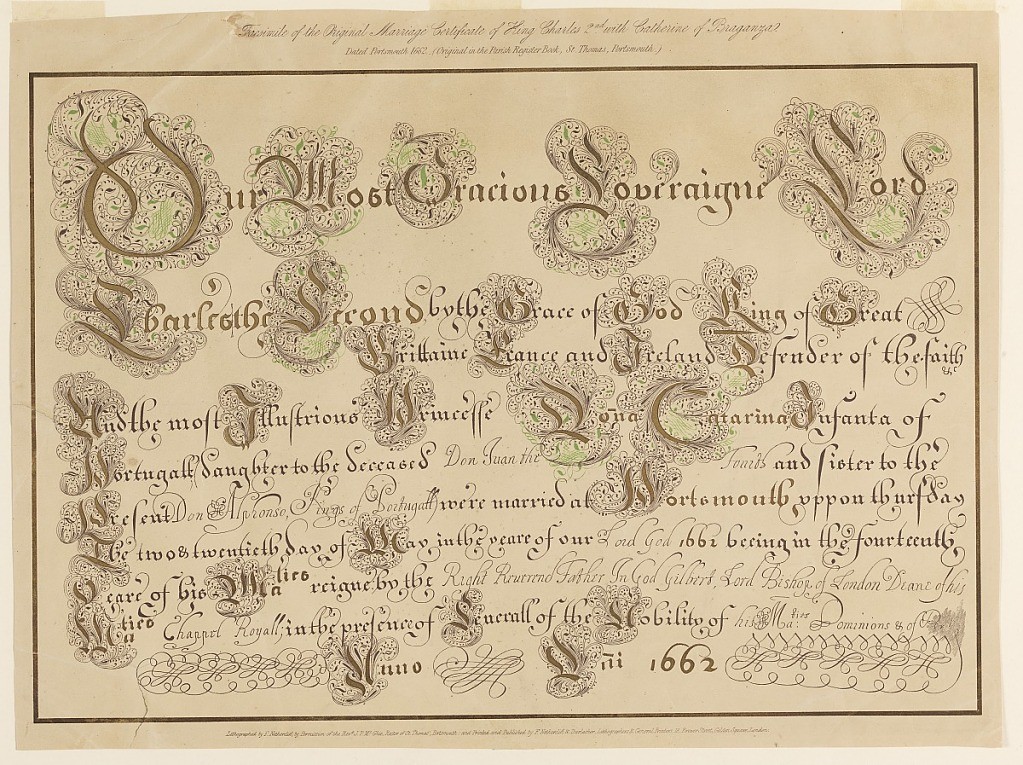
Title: Facsimile of original marriage certificate of Charles II and Catherine of Portugal
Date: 19th century
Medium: Lithograph on paper
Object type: Print
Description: Facsimile of original marriage certificate of Charles II and Catherine of Portugal